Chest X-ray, PA view. Patient: 39 years old, sex M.
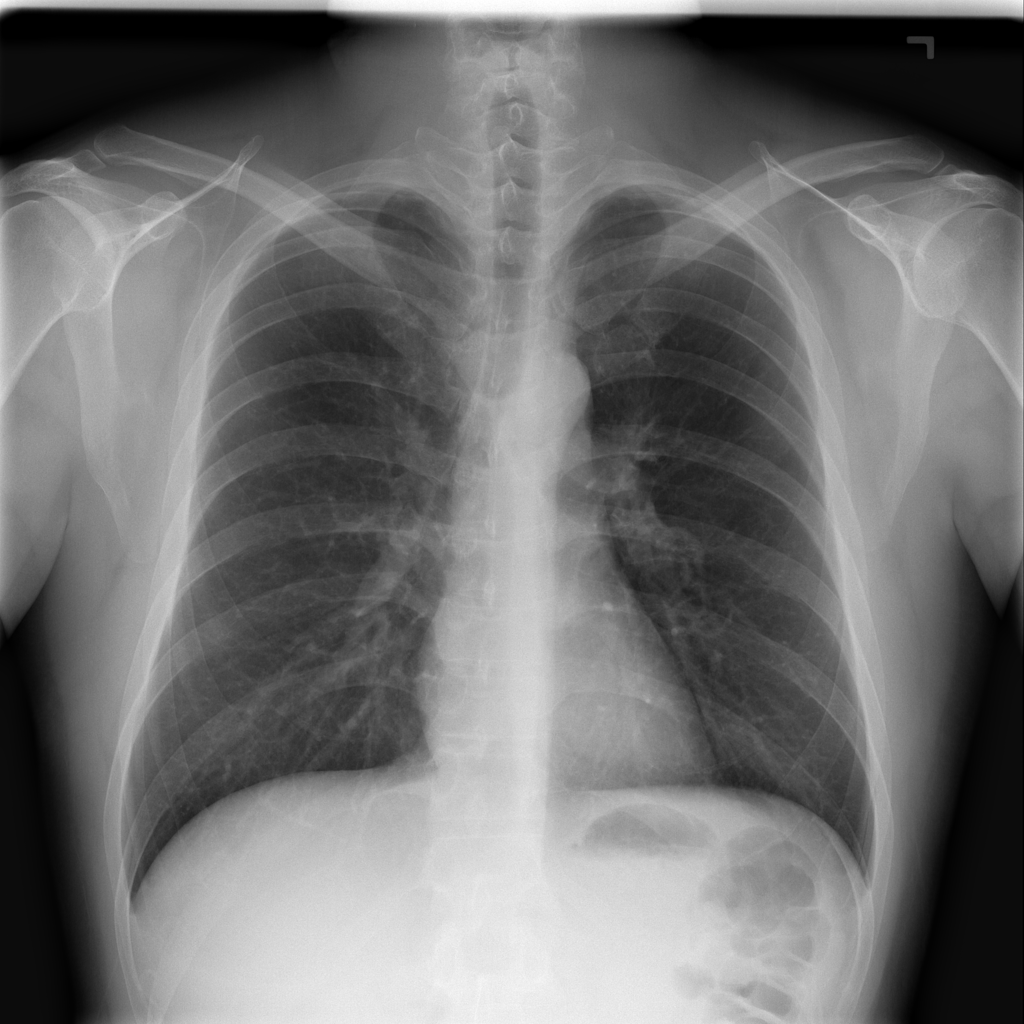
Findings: No Finding